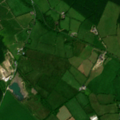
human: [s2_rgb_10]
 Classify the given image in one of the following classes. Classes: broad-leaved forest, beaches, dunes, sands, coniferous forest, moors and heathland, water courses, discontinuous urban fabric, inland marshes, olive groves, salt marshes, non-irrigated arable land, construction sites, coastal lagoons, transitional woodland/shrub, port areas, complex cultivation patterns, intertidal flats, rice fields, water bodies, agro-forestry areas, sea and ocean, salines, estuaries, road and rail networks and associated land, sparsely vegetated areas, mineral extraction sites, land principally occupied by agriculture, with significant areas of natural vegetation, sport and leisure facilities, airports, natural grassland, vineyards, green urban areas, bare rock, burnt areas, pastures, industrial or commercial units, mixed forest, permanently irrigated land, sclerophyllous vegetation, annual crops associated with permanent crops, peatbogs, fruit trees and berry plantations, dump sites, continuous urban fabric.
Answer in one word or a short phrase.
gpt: pastures, coniferous forest